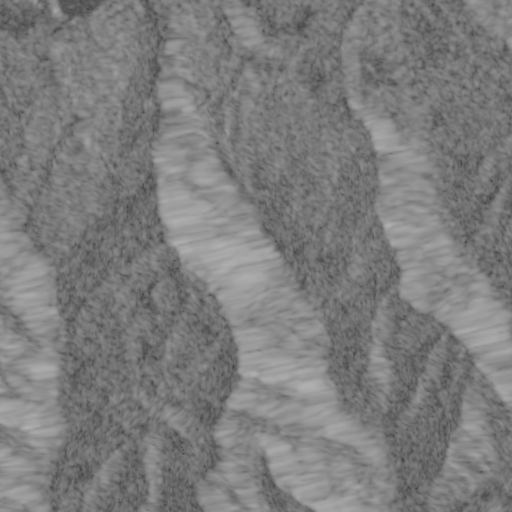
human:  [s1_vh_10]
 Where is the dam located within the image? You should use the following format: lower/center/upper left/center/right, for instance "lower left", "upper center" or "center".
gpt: The dam is located in the upper left of the image.
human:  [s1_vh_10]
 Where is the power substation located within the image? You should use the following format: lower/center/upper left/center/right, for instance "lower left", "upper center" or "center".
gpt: The power substation is located in the upper left of the image.
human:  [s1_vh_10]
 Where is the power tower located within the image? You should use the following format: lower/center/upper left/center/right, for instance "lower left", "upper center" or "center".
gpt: The power tower is located in the upper left of the image.
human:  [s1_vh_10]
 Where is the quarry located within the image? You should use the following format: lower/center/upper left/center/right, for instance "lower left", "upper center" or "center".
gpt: There is no quarry in the image.

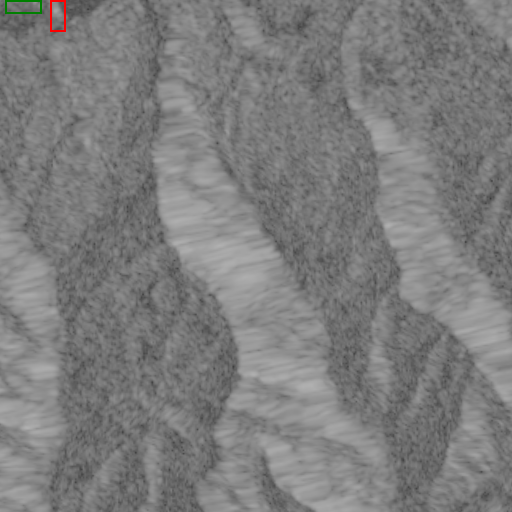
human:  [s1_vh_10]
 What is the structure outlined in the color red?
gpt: The structure outlined in red is a dam.
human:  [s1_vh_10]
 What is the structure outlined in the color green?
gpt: The structure outlined in green is a power substation.
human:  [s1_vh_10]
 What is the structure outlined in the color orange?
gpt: There is no orange outline.